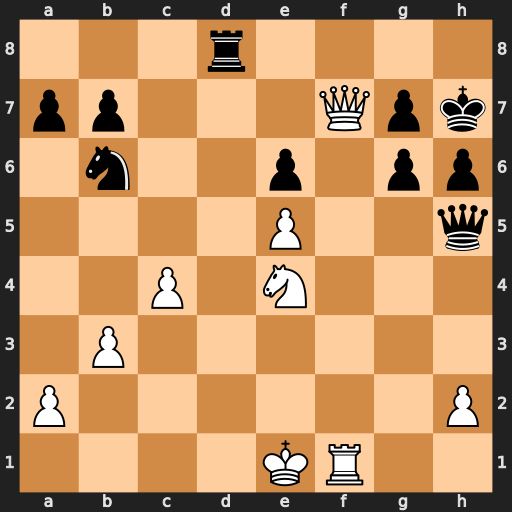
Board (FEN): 3r4/pp3Qpk/1n2p1pp/4P2q/2P1N3/1P6/P6P/4KR2
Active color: w
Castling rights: -
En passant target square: -
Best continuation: Nf6+ Kh8 Nxh5